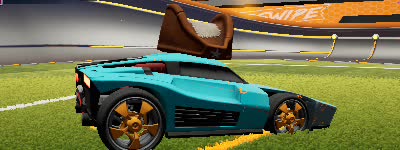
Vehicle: breakout